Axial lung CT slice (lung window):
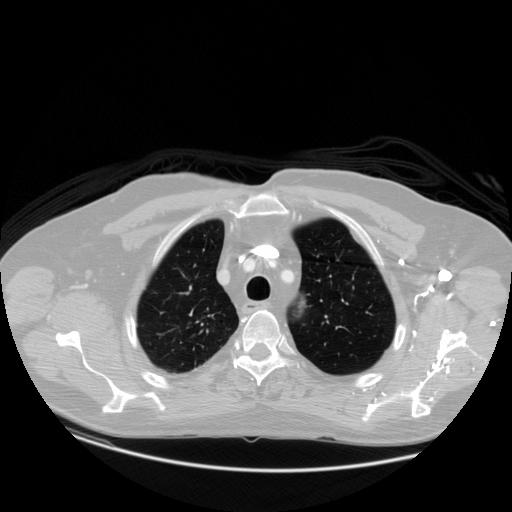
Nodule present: no